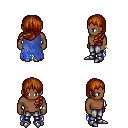
a pixel art fantasy rpg character, male body template, human, dark skin, blue tattered cape, metal pants, brunette left-swept hairstyle, bracelets, metal boots, four views (front, back, left, right), 2x2 character sprite sheet, small pixel art, hard edges, no anti-aliasing